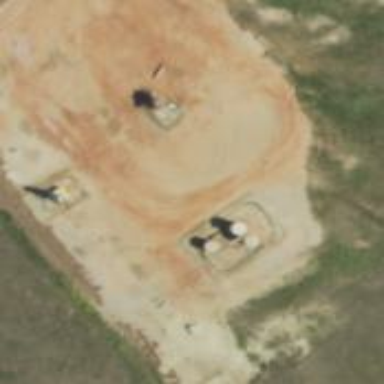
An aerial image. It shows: Storage tank that is man-made.